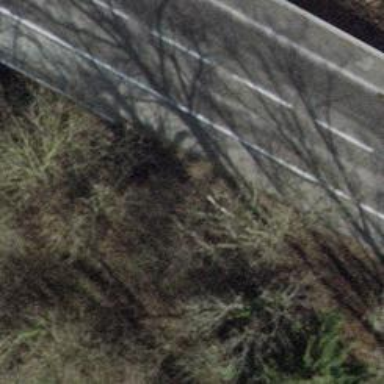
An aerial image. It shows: Cycleway bridge with asphalt surface.